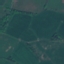
Land use / land cover class: Pasture